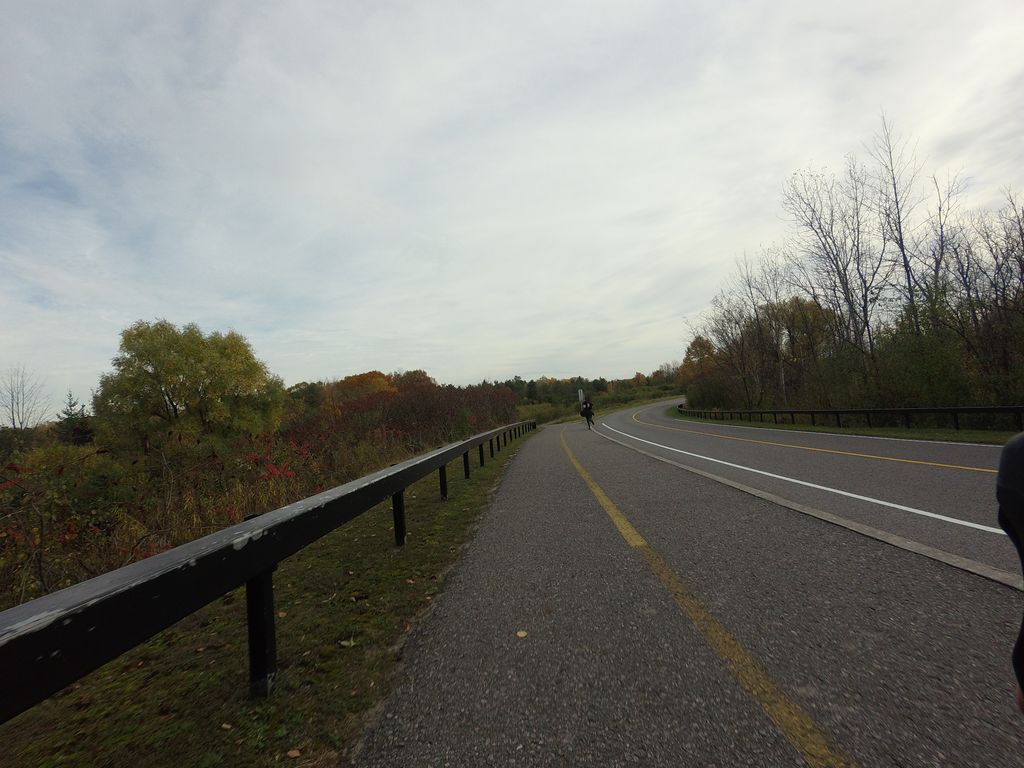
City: ottawa-gatineau